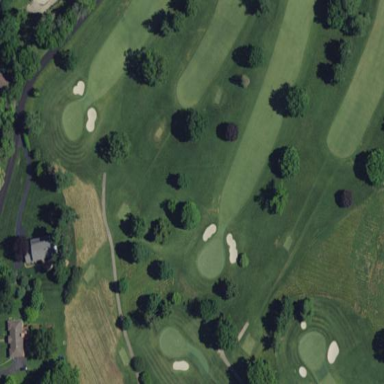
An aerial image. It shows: Grassy area designated as golf fairway.